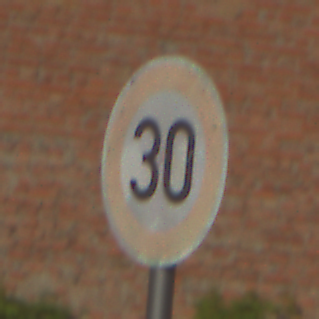
Verkehrszeichen: Geschwindigkeit30
Umgebung: Outdoor, Suburban
Tageszeit: MorningAfternoon
Wetter: PartlyCloudy
Licht: Natural
Jahreszeit: NotSpecified
Kontrast: HighContrast